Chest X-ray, PA view. Patient: 57 years old, sex F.
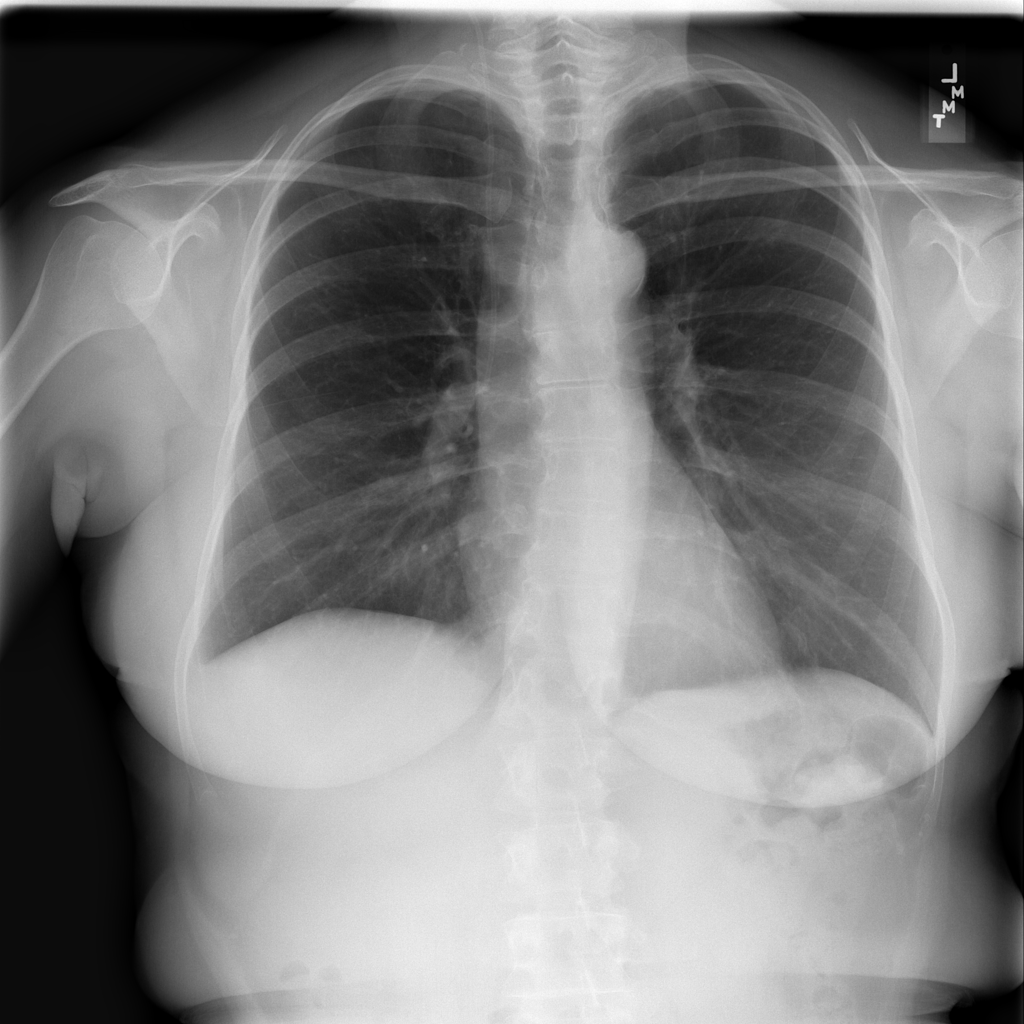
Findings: No Finding